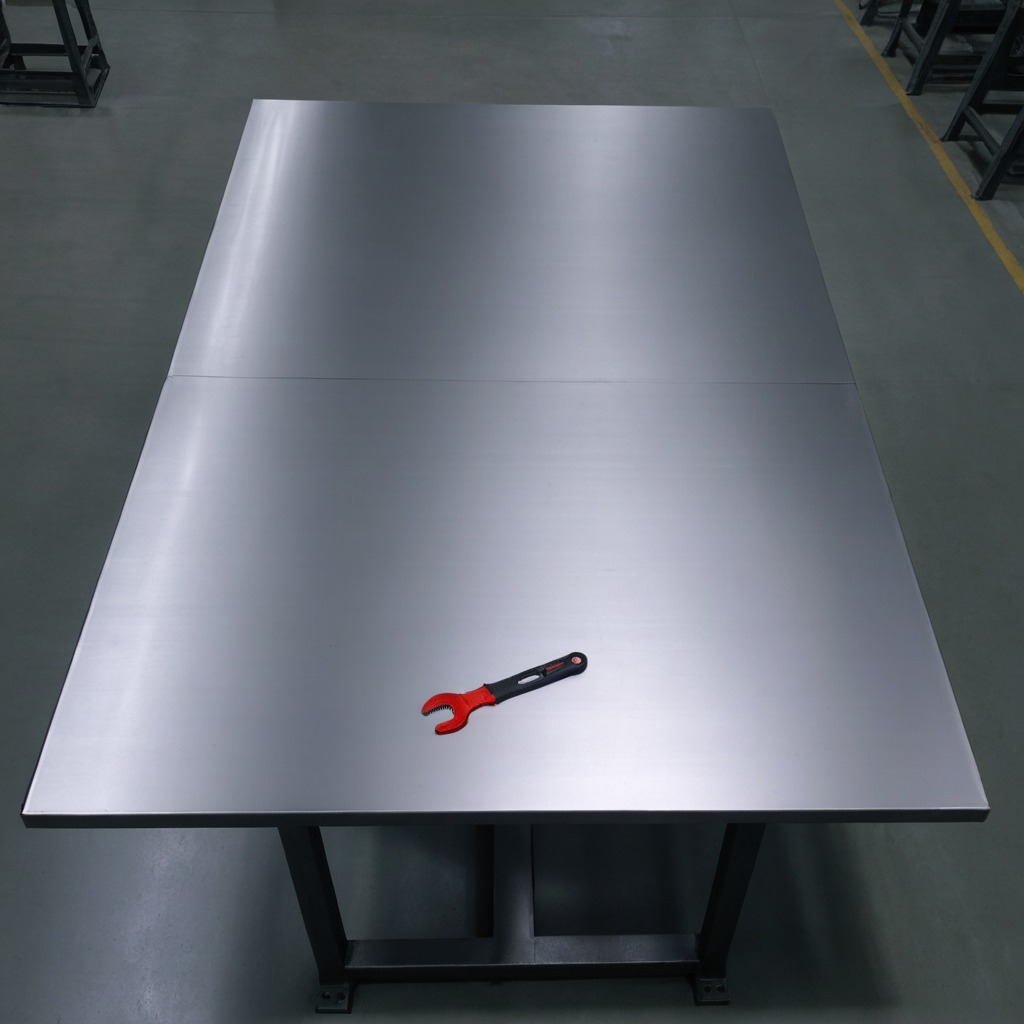
An wrench is lying on a clean empty table in the evening soft directional lighting on the tabletop realistic grain studio-quality clarity centered framing